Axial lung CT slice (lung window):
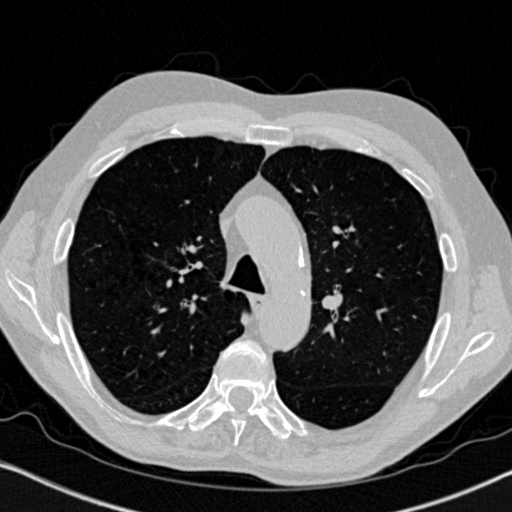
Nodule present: no